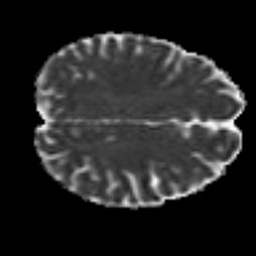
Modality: MD
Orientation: axial
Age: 30
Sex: female
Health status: healthy
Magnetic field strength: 3 T
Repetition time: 7 s
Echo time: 0.0926 s